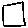
Label: square